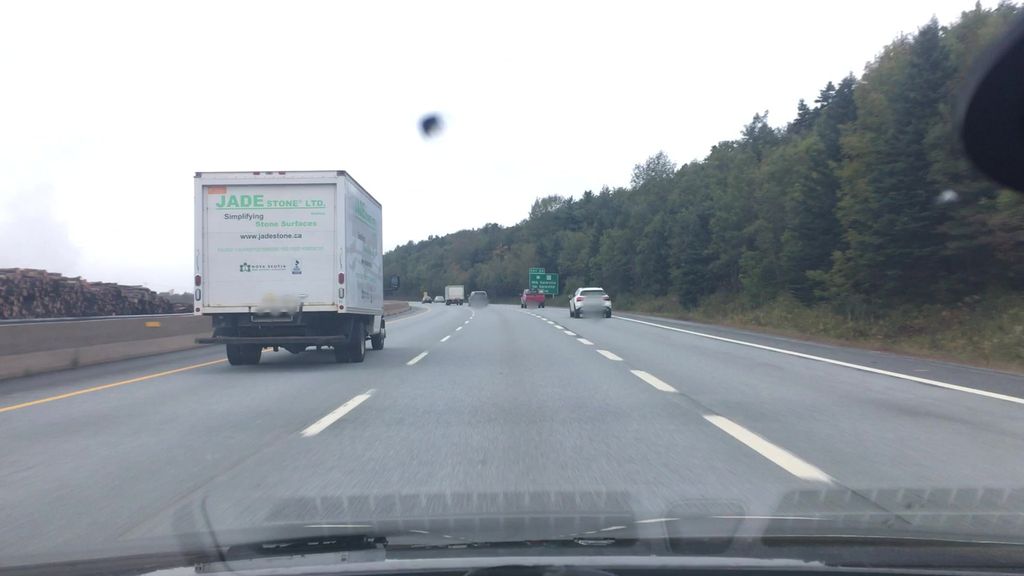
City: halifax